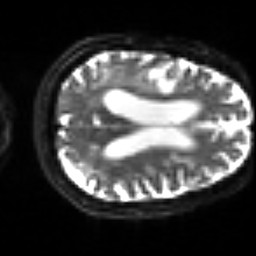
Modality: sbref
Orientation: axial
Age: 69
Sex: male
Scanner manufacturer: siemens
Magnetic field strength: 3 T
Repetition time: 3.2 s
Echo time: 0.081 s